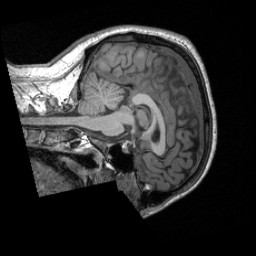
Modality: T1w
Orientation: sagittal
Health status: healthy
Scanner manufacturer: siemens
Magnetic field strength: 3 T
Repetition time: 2.3 s
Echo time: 0.00285 s